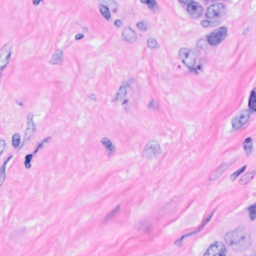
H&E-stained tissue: Breast